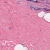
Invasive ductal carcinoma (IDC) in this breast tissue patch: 0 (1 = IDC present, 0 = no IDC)